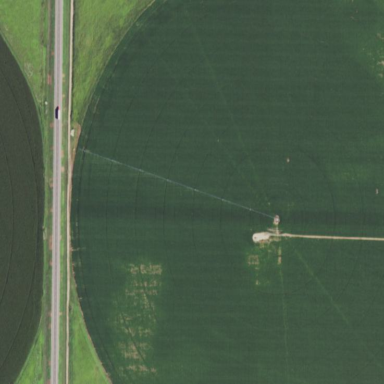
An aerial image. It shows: Farmland with pivot irrigation system.